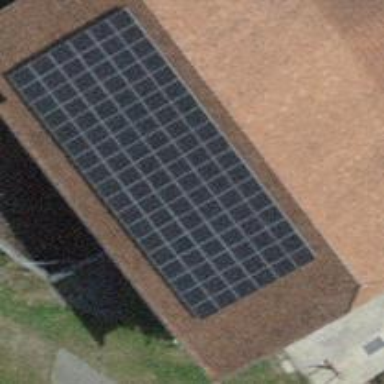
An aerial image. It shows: Solar power generator using photovoltaic method with solar photovoltaic panel types.